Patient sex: F
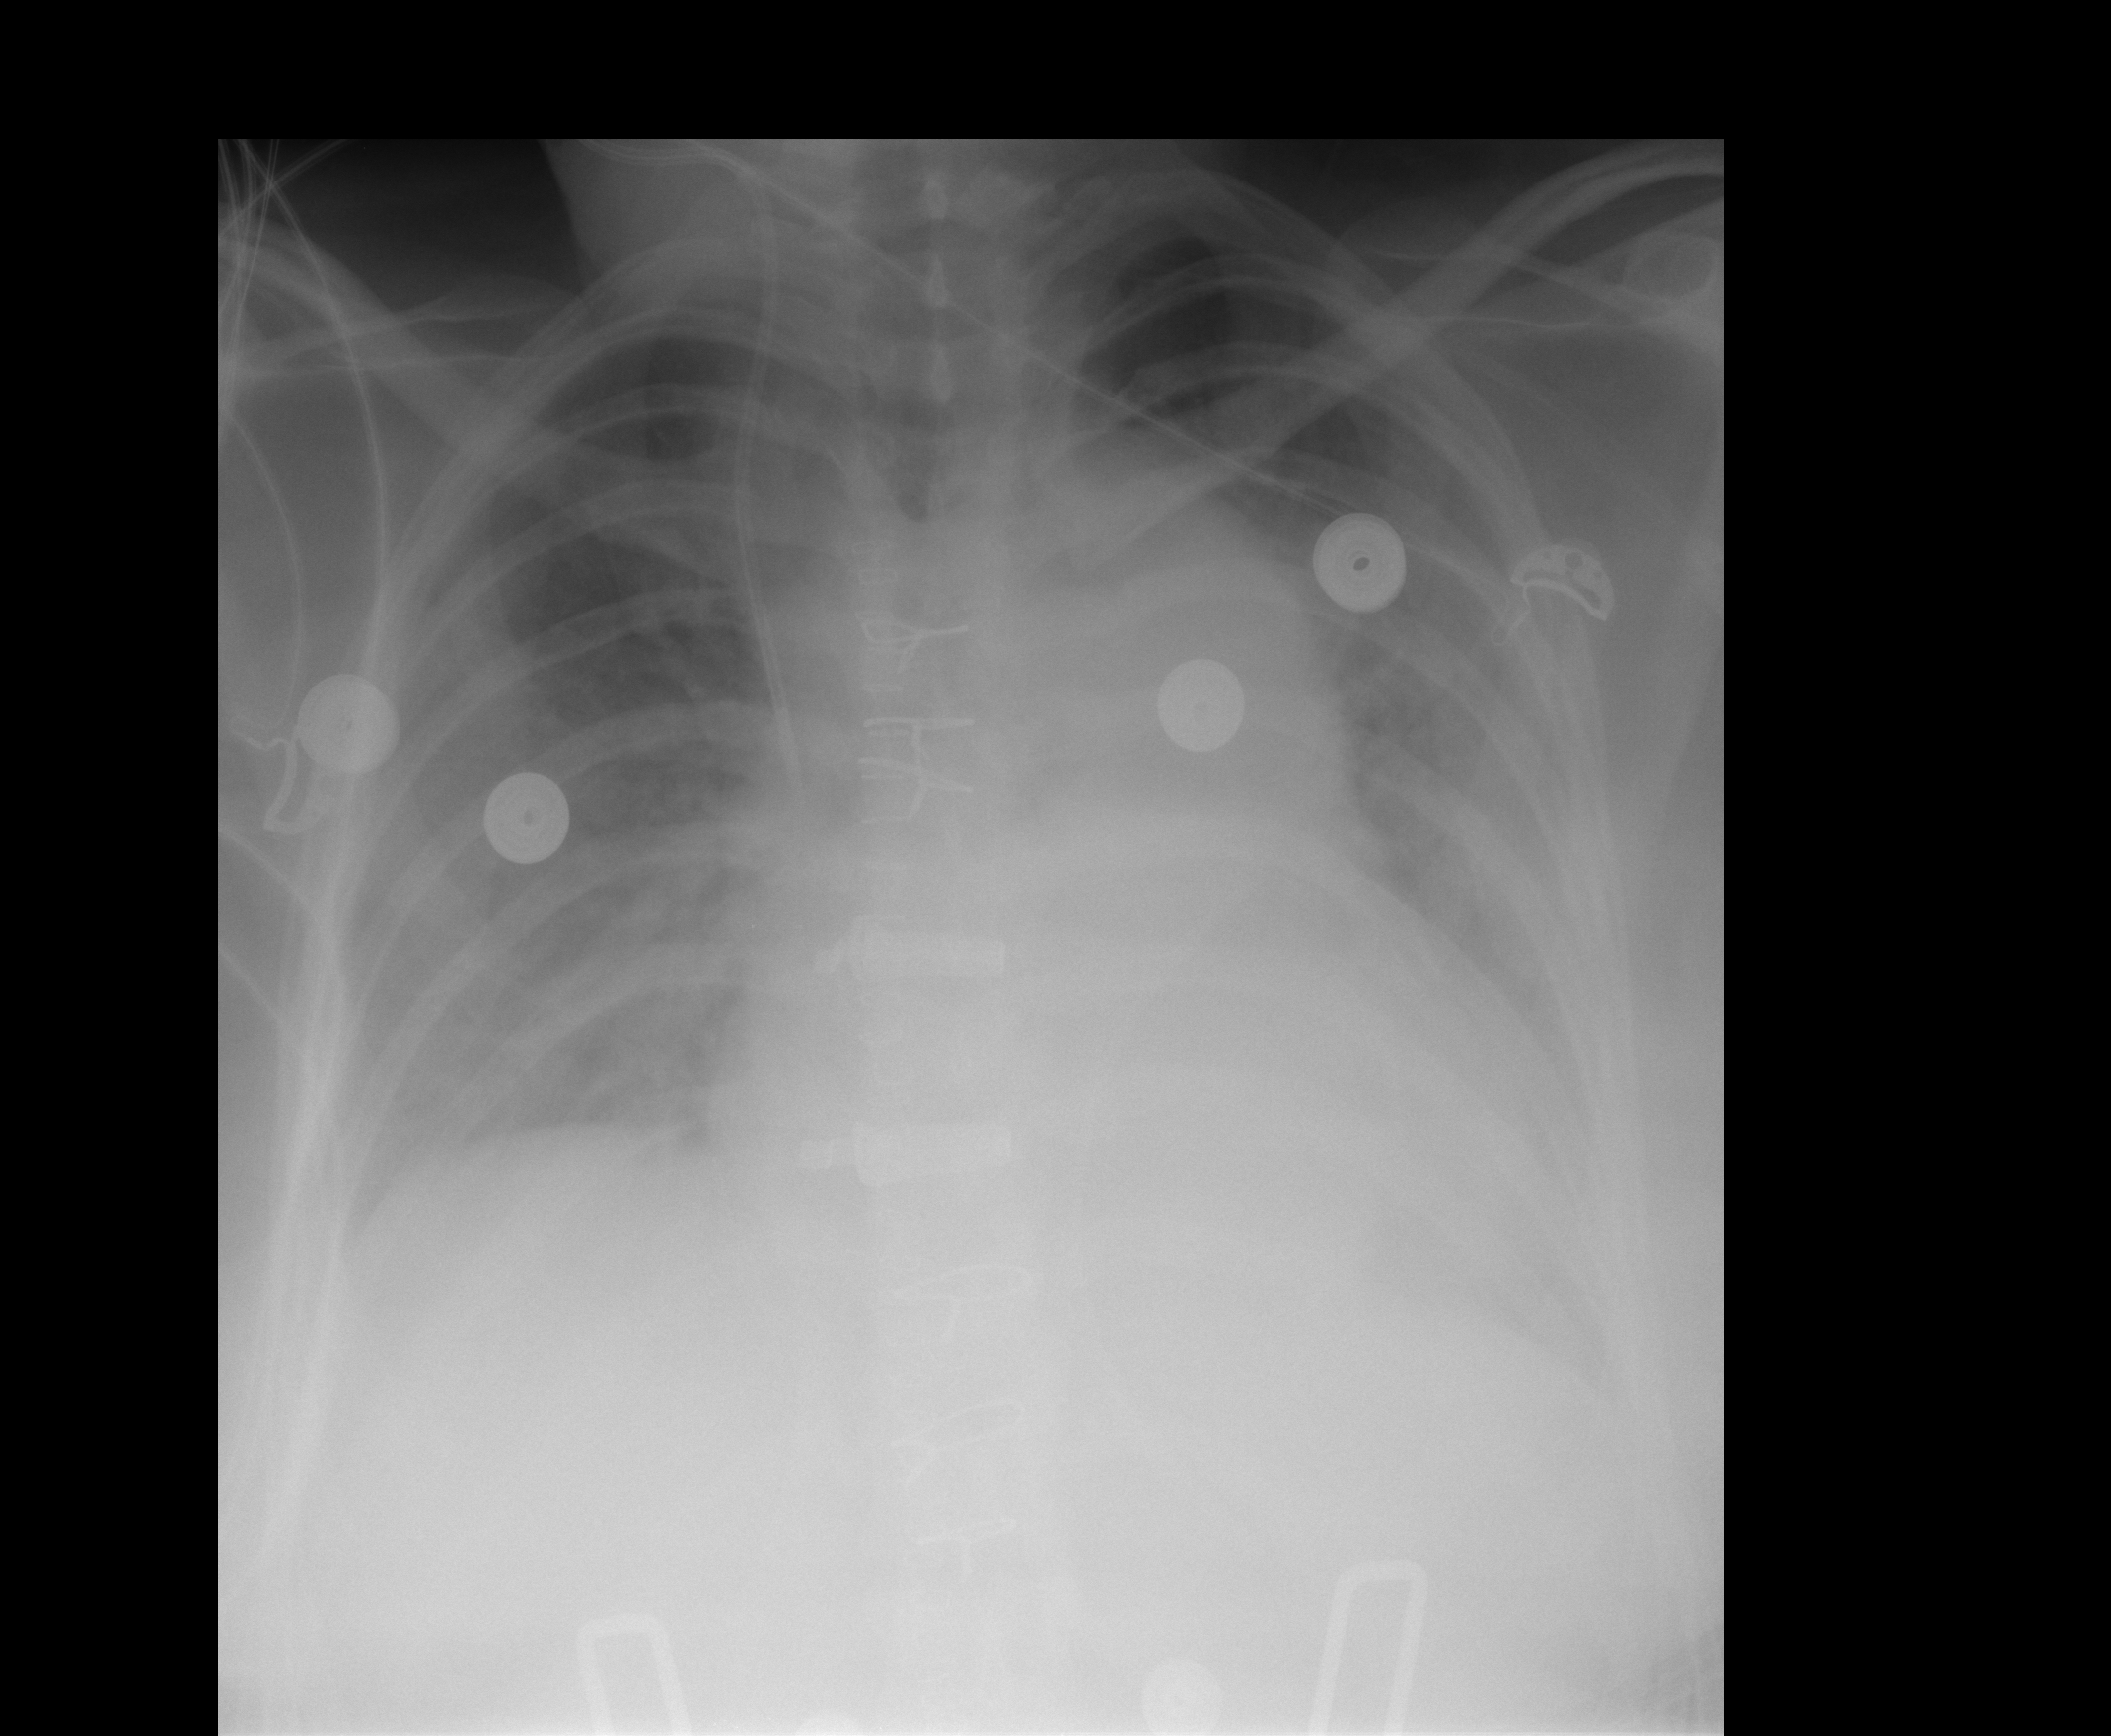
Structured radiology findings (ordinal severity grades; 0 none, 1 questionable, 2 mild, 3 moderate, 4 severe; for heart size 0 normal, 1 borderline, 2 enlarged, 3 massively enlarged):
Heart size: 2
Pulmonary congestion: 3
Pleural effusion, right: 3
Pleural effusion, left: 3
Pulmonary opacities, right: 1
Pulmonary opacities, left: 1
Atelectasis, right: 3
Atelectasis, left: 3